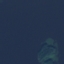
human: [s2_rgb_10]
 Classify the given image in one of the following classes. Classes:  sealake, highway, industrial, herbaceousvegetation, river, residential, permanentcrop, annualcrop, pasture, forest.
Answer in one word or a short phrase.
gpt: SeaLake